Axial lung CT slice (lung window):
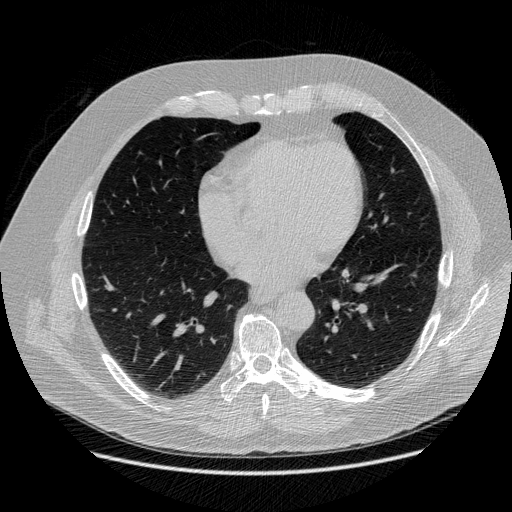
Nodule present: no